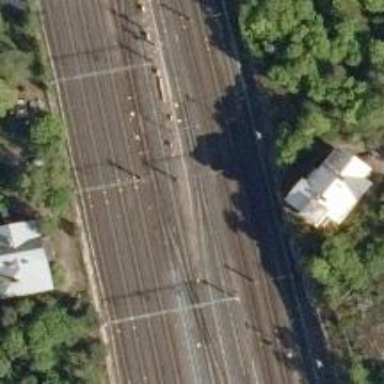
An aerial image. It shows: Continuous rail railway with electrified contact line.